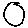
Label: circle